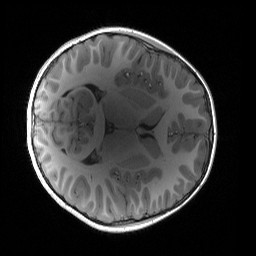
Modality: T1w
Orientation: axial
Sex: male
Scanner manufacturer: siemens
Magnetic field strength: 3 T
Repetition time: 1.9 s
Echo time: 0.00243 s